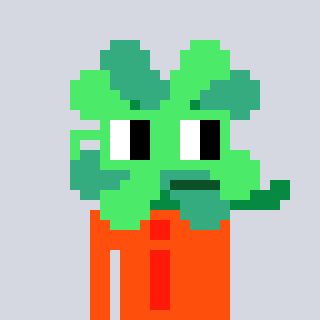
a pixel art character with square light green glasses, a clover-shaped head and a orange-colored body on a cool background